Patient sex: M
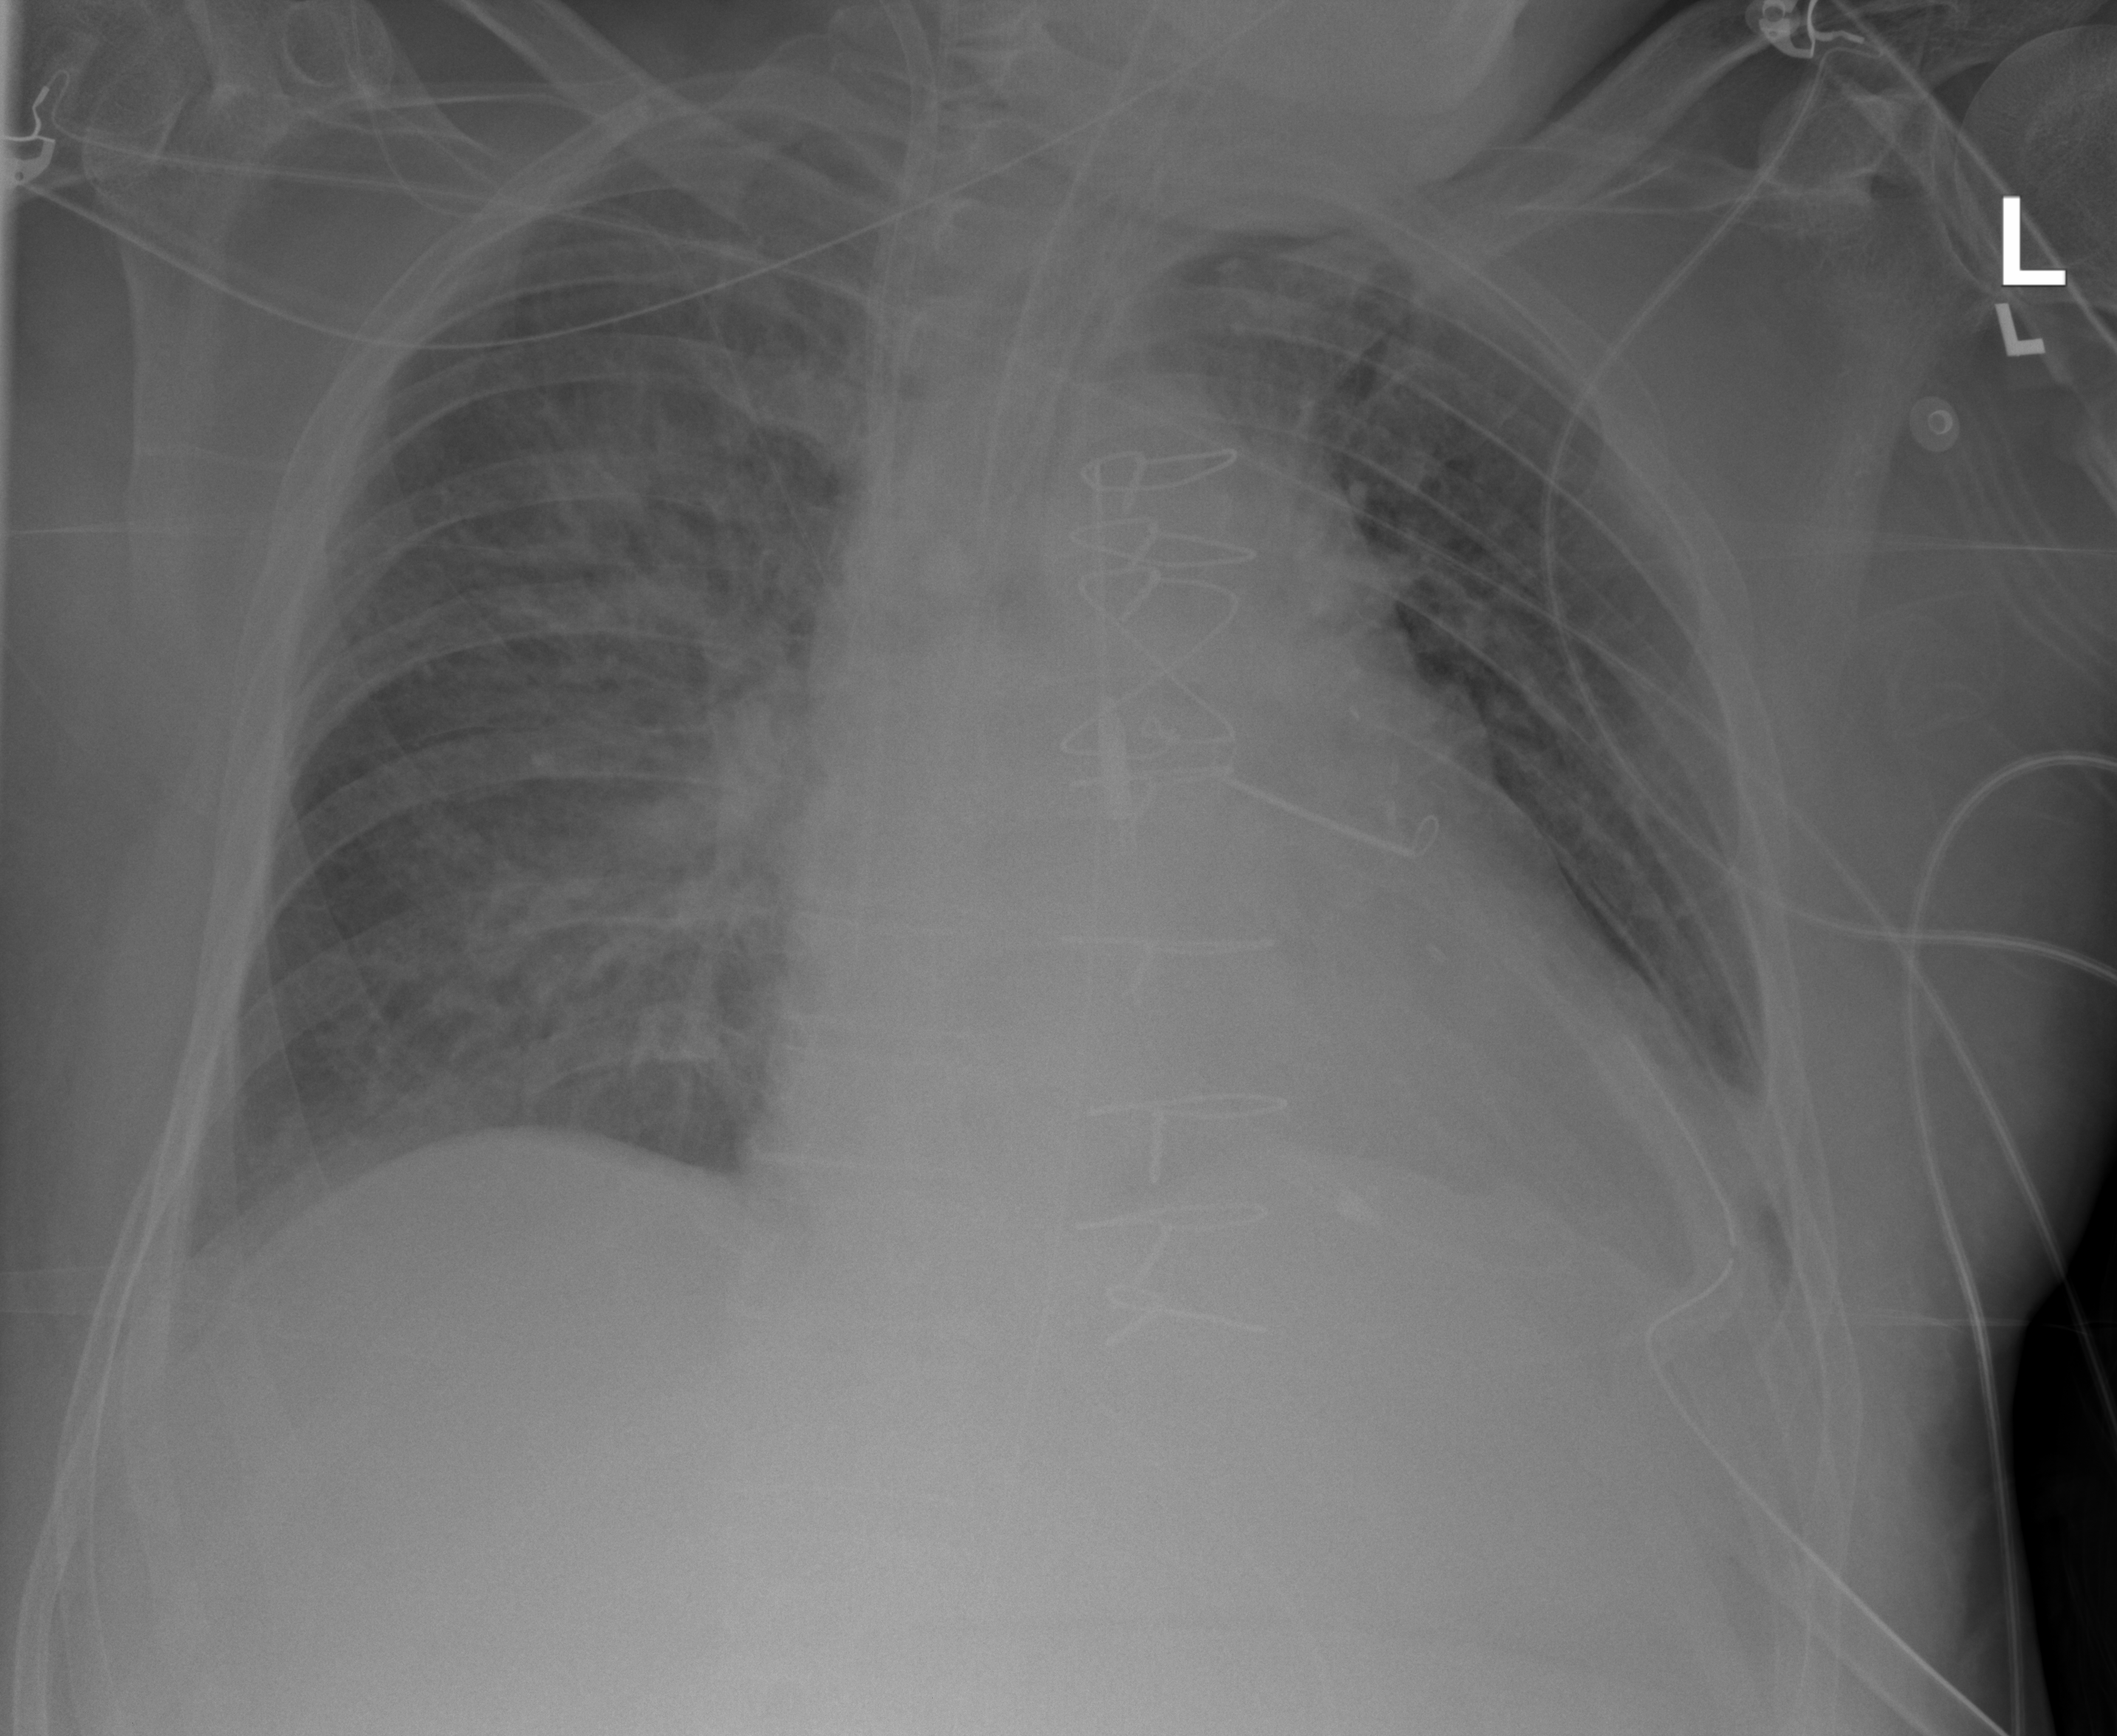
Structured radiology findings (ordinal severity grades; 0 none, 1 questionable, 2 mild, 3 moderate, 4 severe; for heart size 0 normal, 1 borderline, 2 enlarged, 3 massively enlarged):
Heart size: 2
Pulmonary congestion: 2
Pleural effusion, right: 2
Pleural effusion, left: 2
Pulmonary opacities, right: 2
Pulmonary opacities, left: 1
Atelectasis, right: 2
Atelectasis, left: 2